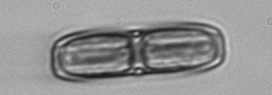
Label: Ephemera